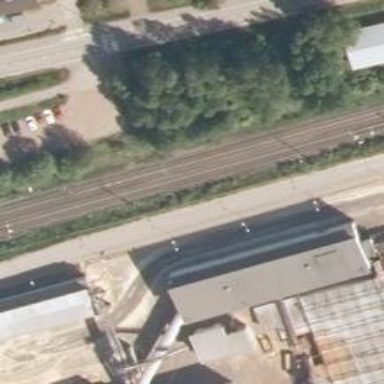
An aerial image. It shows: Railway with continuous electrified contact lines.